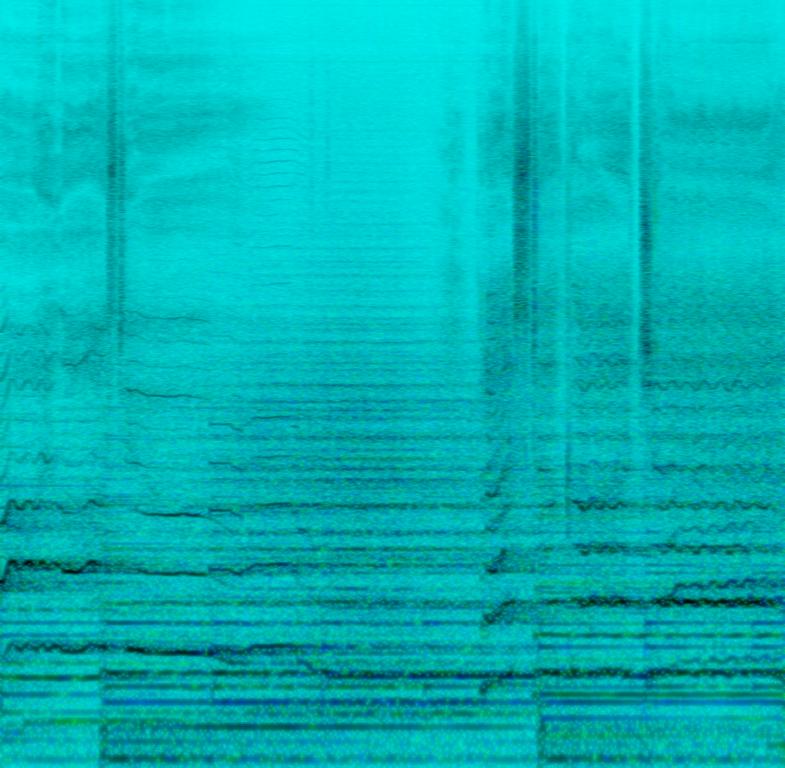
The song sounds orchestrated. There  is a string section playing swells and rising tremolos along to an acoustic piano playing minor chords. A cello is playing long low notes on top of that a saxophone is playing two notes to end the phrase. A deep and far percussive hit comes in every fourth count. The female singer's voice sounds sensitive and melancholic. There are female backing voices singing along. The whole composition is full of big reverb. This song may be playing at the end of a sad movie.